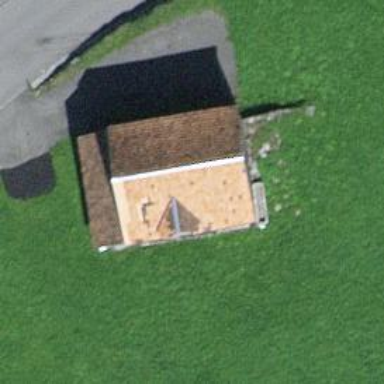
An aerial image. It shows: Shed building.